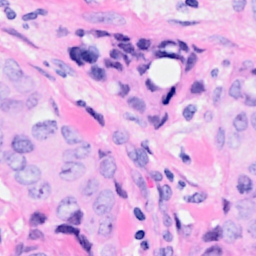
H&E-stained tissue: Breast